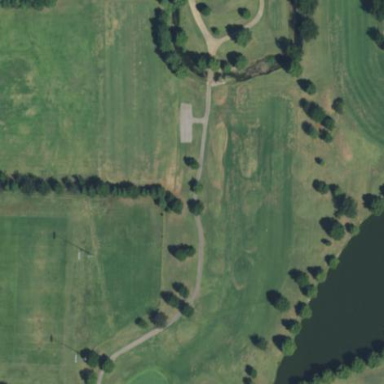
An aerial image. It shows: Grassy area designated as golf fairway.